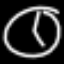
Label: clock